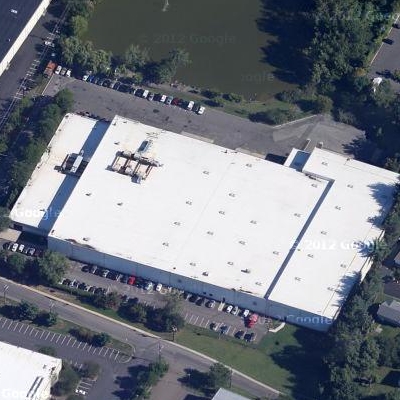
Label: cIndustry